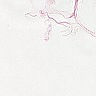
Metastatic tissue present: no